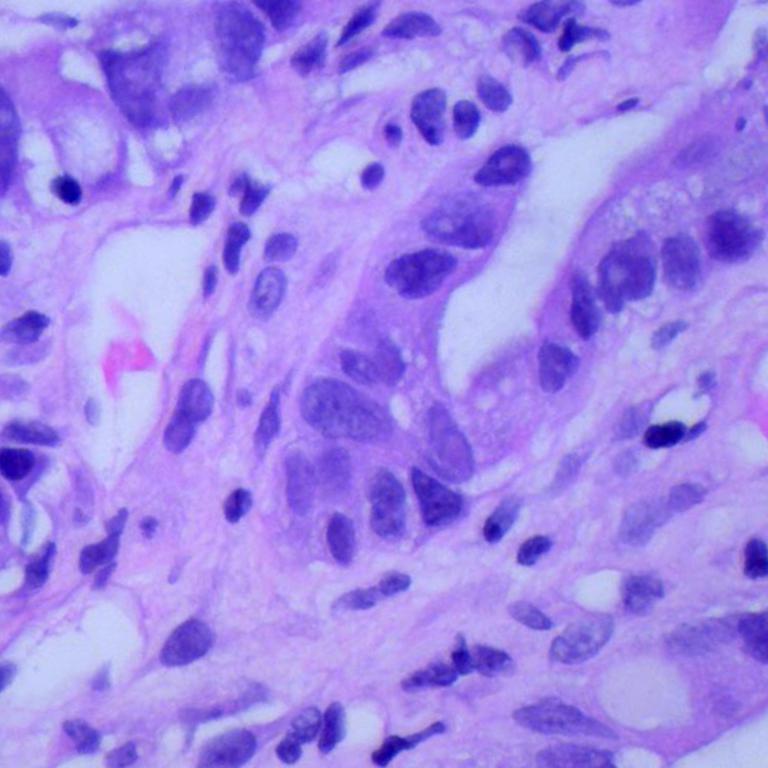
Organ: lung
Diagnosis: adenocarcinomas